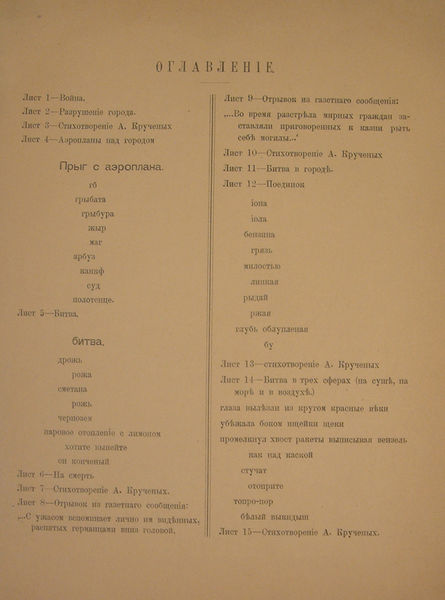
Titel: War: Table of Contents, War: Table of Contents
Künstler: Ol’ga; Kruchenykh, Aleksandr Rozanova
Standort: Amherst (Massachusetts, USA)
Institution: Mead Art Museum, Amherst College
Schlagwörter: white, black, print, line, outline, story, writing, letters, letter, symmetry, book, page, russian, text, words, manuscript, printed, numbers, number, language, word, poem, writ, list, sentence, cyrllic, sentences, ny, typing